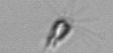
Label: Calciopappus